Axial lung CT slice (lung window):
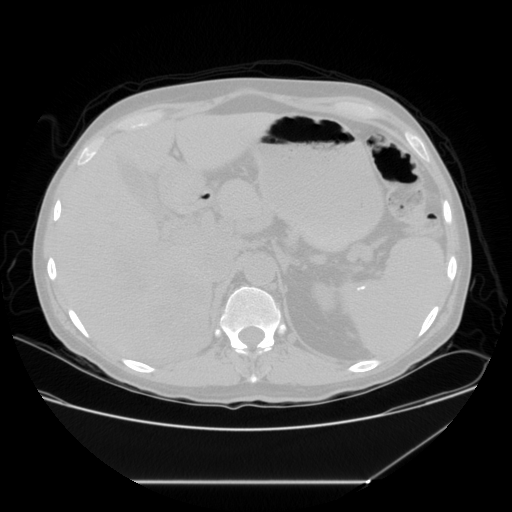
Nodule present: no